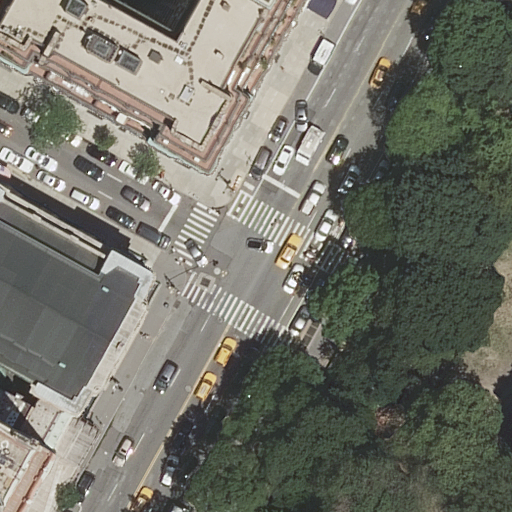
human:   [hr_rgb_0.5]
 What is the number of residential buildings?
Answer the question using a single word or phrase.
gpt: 3

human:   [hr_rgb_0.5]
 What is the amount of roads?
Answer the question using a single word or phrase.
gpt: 2

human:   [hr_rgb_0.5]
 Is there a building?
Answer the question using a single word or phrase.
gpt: yes

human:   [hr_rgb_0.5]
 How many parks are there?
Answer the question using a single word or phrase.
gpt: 1

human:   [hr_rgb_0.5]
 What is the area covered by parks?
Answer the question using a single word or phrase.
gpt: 10627m2

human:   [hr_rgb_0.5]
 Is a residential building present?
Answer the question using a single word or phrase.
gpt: yes

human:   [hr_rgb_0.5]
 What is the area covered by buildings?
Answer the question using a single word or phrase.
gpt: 1659m2

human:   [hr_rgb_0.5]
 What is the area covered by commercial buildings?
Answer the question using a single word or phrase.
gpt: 0m2

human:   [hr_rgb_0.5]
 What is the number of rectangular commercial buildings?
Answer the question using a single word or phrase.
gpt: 0

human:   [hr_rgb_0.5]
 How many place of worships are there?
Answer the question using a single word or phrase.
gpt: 1

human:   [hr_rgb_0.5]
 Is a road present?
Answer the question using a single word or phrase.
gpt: yes

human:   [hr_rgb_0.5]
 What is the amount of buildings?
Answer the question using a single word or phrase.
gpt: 3

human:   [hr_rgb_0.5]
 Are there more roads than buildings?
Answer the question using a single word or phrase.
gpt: no

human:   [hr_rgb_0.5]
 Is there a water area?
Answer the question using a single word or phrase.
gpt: no

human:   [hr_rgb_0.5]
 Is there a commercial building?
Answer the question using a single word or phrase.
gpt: no

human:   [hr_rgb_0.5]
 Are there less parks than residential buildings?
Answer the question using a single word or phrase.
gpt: yes

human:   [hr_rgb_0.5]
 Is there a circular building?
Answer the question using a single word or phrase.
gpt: no

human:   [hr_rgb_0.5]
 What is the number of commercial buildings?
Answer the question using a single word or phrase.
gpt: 0

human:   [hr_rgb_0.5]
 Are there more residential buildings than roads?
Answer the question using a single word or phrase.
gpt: yes

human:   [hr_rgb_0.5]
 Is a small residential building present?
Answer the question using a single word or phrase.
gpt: yes

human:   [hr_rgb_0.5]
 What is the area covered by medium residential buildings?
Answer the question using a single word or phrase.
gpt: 0m2

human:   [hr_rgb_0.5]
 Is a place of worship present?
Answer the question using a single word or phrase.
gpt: yes

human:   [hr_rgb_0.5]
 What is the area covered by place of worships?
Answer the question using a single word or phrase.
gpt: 1024m2

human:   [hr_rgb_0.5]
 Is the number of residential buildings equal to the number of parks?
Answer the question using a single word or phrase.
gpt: no

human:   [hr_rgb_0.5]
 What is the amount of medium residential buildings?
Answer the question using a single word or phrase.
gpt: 0

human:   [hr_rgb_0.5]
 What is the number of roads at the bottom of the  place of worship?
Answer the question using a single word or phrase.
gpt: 0

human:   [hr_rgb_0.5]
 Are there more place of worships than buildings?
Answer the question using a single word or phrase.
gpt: no

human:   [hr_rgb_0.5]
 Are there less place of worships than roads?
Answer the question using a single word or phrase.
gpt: yes

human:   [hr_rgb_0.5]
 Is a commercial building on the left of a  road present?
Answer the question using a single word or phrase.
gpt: no

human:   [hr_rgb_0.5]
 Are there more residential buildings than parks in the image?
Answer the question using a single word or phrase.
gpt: yes

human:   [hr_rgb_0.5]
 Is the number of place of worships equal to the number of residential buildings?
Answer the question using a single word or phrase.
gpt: no

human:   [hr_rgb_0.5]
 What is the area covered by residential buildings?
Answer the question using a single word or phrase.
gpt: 1659m2

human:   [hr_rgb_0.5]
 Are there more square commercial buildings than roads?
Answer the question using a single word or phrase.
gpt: no

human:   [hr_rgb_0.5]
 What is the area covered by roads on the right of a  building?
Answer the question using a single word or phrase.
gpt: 0m2

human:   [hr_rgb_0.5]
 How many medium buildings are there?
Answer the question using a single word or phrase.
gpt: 0

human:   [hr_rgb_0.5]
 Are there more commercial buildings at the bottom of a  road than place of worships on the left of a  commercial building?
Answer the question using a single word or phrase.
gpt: no

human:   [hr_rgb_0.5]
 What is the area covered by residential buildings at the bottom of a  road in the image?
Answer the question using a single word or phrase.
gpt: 632m2

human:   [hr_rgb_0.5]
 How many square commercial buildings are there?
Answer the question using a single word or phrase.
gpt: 0

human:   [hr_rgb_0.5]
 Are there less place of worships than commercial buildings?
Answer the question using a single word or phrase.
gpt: no

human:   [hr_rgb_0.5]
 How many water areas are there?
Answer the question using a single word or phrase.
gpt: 0

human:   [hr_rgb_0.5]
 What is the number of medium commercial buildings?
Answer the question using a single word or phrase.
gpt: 0

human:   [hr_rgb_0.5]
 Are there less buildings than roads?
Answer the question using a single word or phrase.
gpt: no

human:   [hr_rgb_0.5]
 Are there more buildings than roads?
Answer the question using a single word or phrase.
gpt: yes

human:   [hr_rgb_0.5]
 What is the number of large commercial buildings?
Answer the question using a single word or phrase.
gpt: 0

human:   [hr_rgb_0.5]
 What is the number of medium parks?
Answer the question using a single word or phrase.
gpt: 0

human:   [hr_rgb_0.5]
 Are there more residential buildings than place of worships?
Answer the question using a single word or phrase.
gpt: yes

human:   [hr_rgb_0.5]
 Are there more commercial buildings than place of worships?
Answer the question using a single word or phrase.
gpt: no

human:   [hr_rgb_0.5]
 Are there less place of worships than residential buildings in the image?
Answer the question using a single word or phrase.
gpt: yes

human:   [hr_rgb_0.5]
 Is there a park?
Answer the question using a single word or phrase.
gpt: yes

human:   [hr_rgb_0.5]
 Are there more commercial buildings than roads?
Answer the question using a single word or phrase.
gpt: no

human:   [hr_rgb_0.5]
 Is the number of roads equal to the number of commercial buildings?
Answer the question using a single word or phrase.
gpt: no

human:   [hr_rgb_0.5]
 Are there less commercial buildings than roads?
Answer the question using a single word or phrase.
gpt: yes

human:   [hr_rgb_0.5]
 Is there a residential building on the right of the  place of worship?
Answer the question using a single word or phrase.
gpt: no

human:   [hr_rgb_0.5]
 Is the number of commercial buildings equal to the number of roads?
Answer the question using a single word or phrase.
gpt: no

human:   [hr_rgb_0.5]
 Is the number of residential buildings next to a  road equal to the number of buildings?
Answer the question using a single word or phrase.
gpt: yes

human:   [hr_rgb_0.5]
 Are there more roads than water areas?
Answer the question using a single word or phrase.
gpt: yes

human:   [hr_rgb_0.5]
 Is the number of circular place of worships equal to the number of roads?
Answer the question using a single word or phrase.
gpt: no

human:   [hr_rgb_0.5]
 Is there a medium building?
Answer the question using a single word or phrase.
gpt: no

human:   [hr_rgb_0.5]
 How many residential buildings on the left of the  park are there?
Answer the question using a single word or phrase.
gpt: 3

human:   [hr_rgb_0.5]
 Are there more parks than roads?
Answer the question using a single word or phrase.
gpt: no

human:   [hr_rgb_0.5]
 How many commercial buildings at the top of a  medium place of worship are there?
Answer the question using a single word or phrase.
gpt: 0

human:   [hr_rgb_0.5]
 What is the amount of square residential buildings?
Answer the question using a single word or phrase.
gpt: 0

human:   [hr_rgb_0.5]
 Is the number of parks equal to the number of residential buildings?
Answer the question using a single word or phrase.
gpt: no

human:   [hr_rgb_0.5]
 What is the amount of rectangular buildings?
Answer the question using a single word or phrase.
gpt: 1